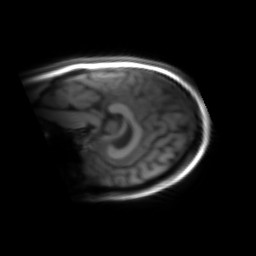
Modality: inplaneT1
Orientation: sagittal
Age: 27
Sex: female
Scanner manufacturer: siemens
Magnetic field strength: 3 T
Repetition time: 1.2 s
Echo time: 0.00251 s